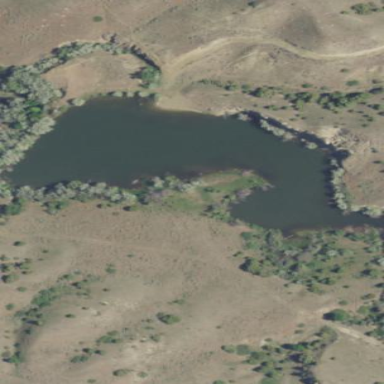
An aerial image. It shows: Reservoir.